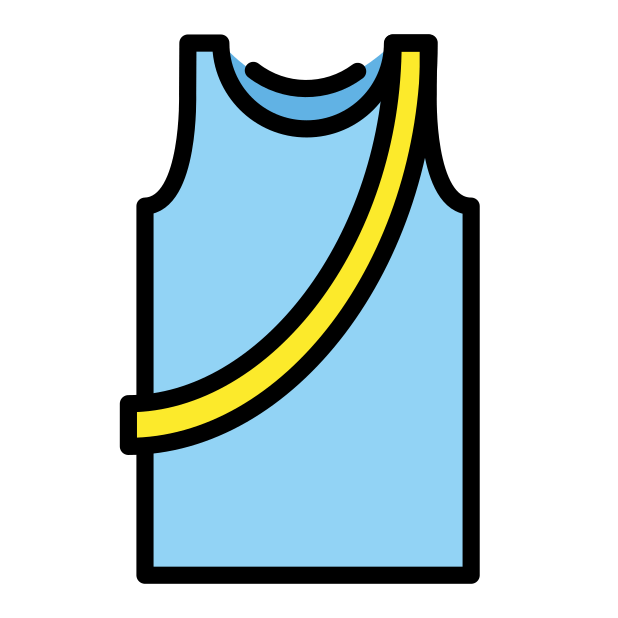
running shirt